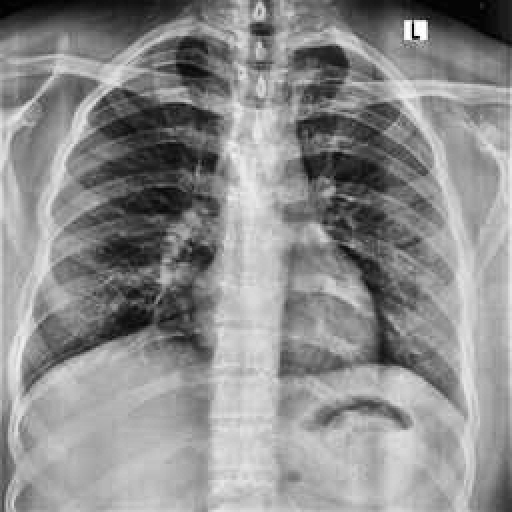
Finding: NORMAL